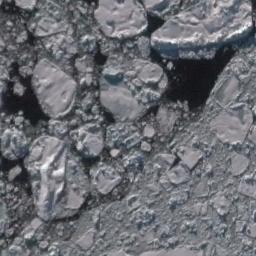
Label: sea_ice